Aerial crown-view tile of a tropical tree (Barro Colorado Island, Panama), acquired 20250616:
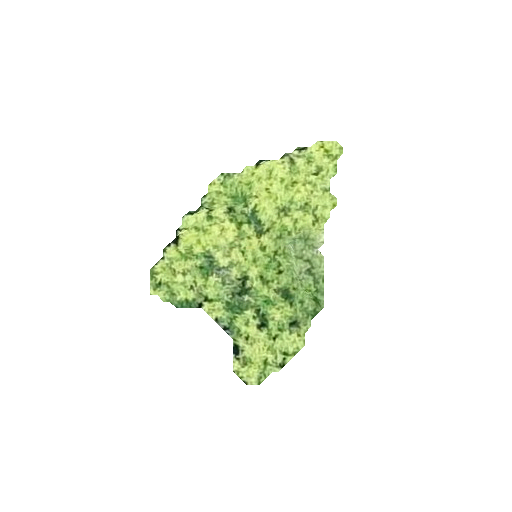
Species: Alseis blackiana
GBIF accepted scientific name: Alseis blackiana
Crown area: 39.222 m²